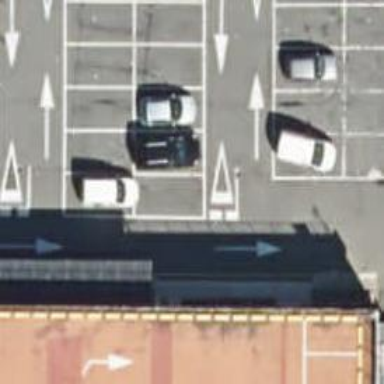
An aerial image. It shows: Road serving as parking aisle.